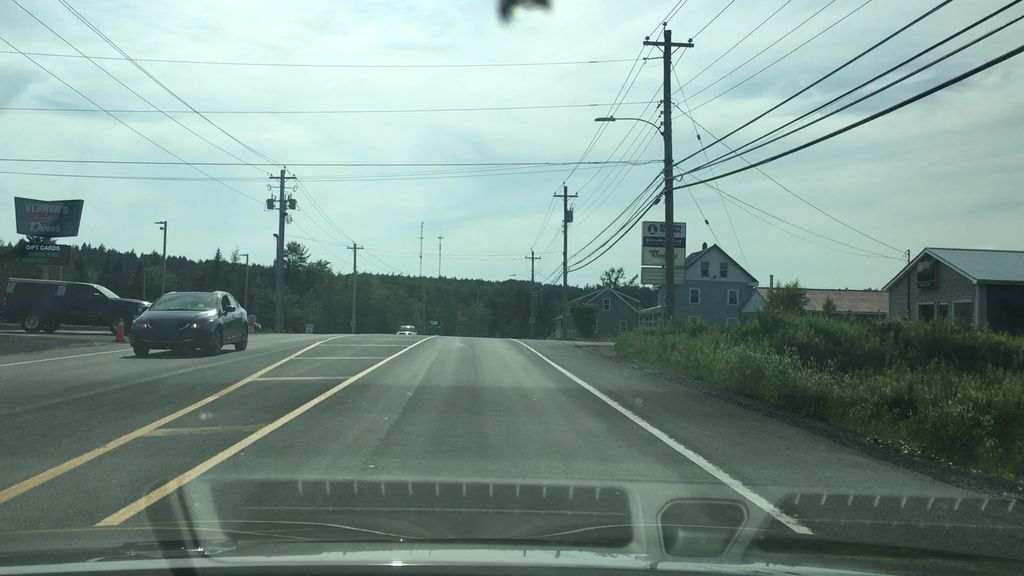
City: halifax